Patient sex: M
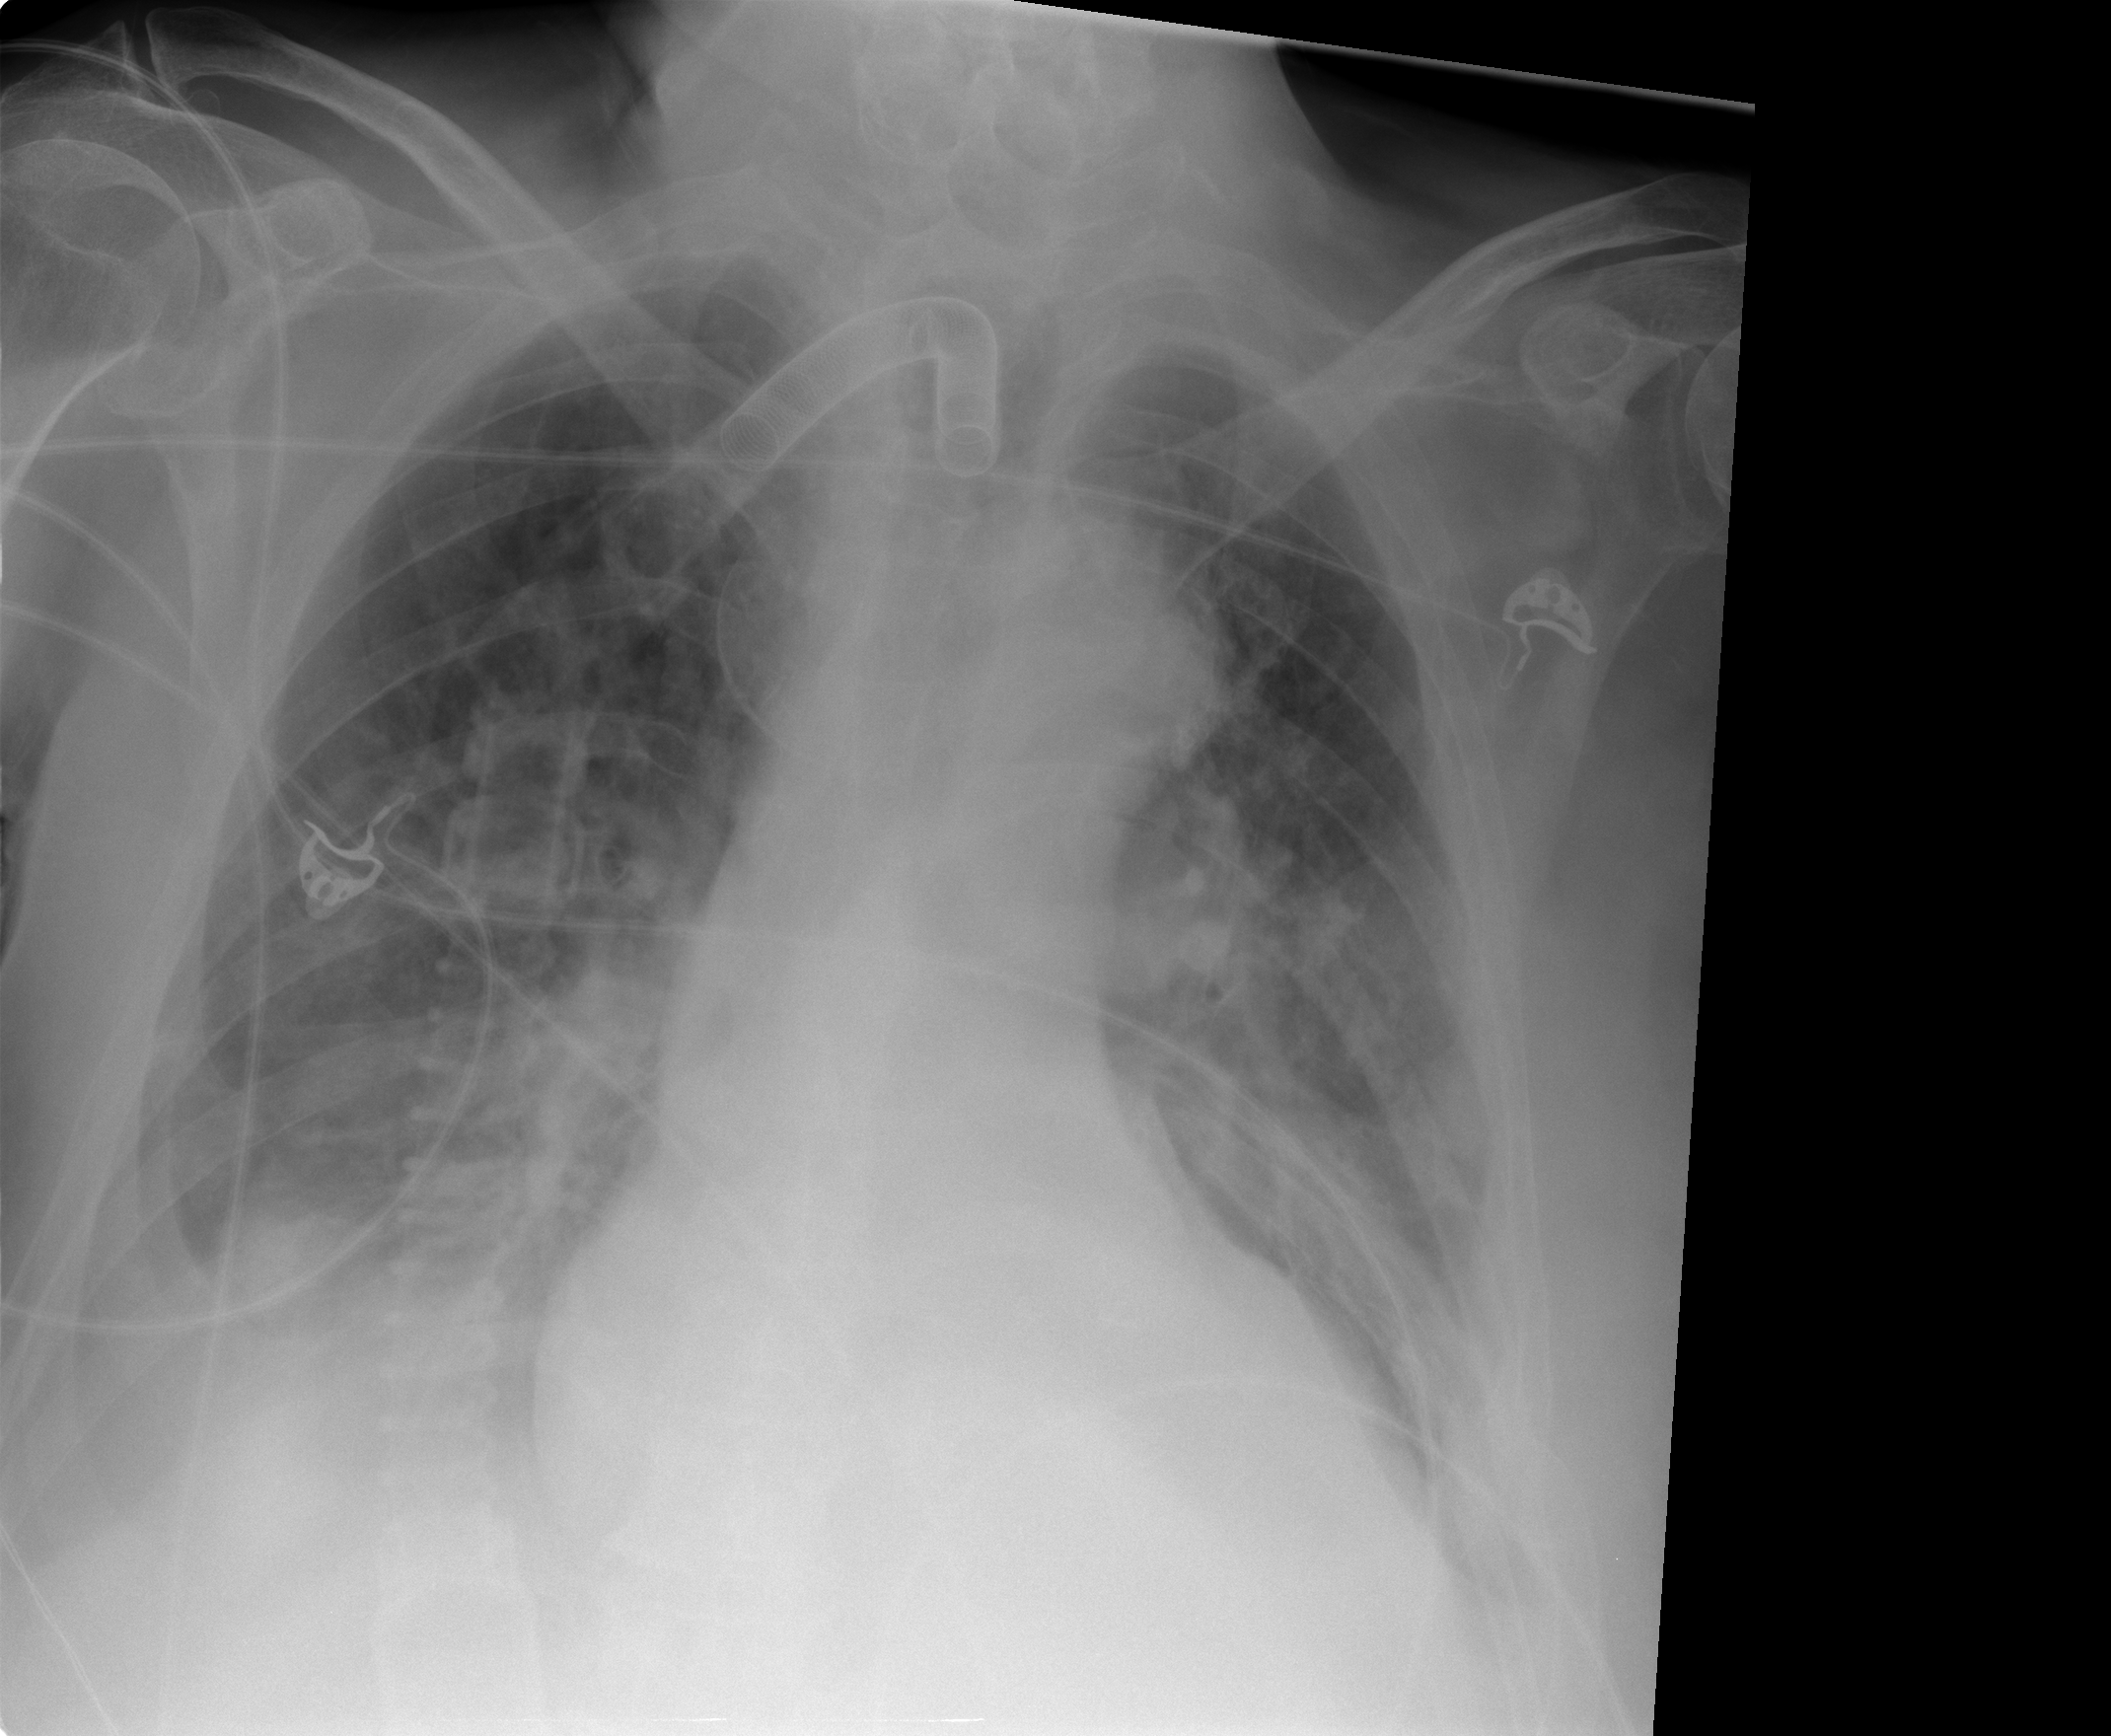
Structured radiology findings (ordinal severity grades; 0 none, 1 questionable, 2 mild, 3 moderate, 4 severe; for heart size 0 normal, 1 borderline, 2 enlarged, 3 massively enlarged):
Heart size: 2
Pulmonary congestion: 2
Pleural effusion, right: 2
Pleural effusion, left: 2
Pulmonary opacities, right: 2
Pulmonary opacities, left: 2
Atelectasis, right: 2
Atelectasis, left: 2